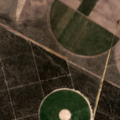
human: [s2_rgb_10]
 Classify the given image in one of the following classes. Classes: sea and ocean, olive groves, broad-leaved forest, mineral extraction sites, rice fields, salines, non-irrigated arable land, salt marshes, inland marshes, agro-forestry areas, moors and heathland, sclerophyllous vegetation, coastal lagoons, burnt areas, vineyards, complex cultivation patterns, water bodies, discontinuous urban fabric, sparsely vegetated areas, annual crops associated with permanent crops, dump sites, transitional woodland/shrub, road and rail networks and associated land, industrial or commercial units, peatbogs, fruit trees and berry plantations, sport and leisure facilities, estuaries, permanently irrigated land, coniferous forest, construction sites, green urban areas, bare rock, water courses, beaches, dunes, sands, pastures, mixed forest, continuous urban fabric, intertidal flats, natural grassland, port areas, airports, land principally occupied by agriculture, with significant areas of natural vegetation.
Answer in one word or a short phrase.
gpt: continuous urban fabric